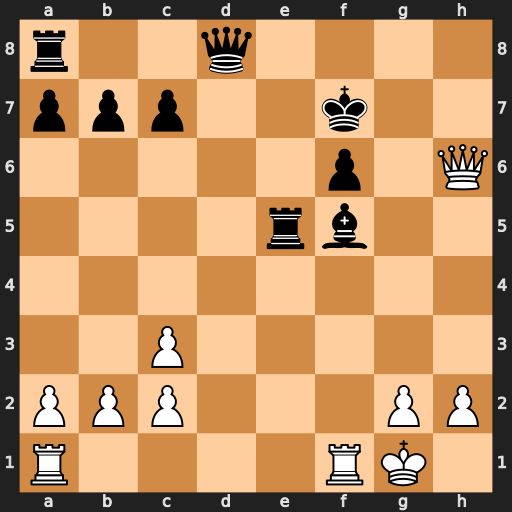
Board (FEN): r2q4/ppp2k2/5p1Q/4rb2/8/2P5/PPP3PP/R4RK1
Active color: w
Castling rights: -
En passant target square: -
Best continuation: Qh5+ Ke6 Rae1